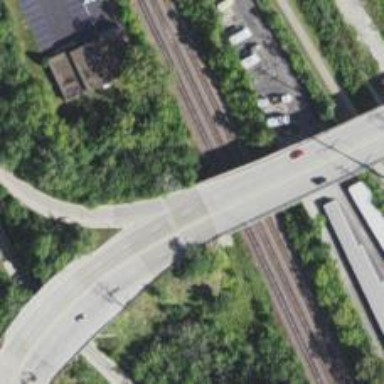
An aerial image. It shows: Secondary link road with bridge.